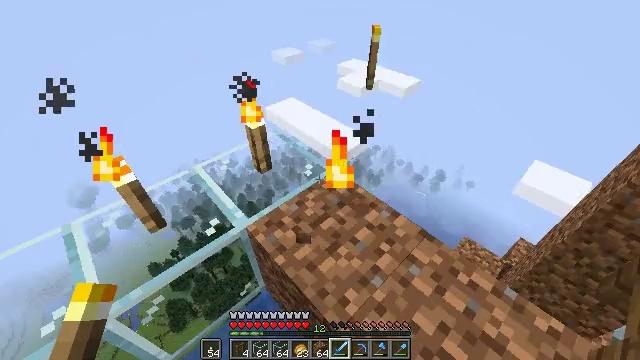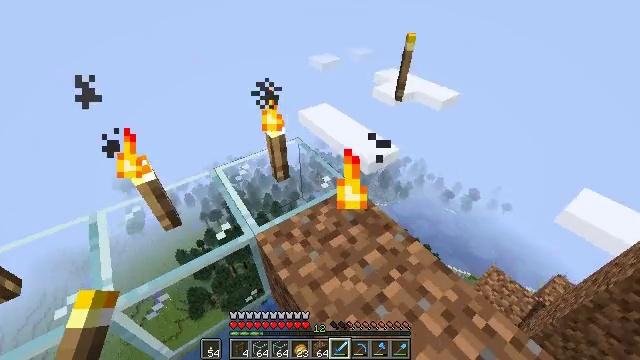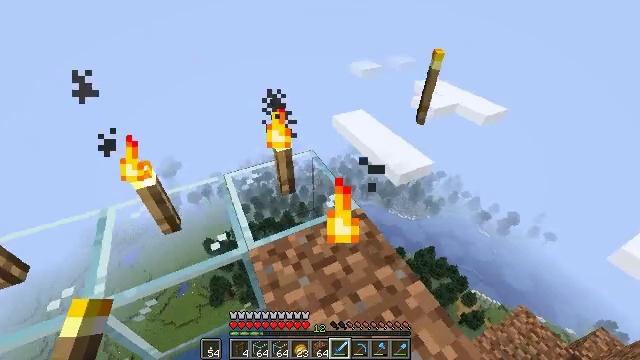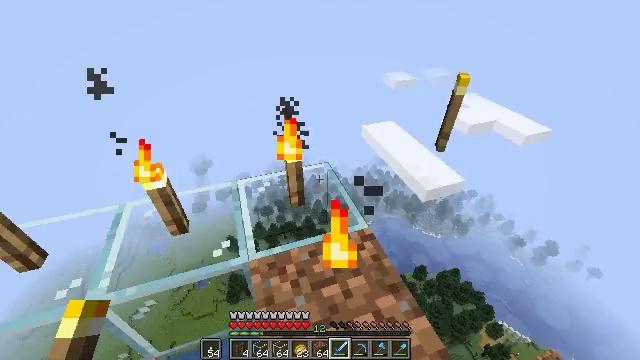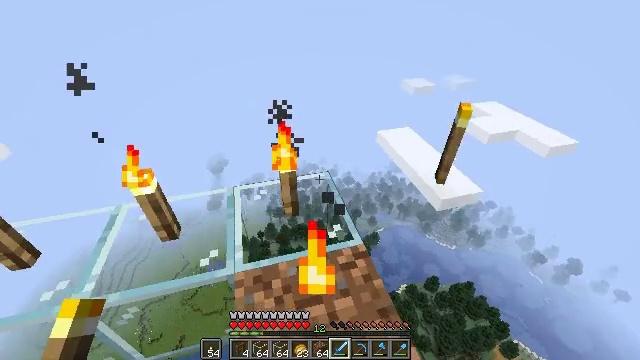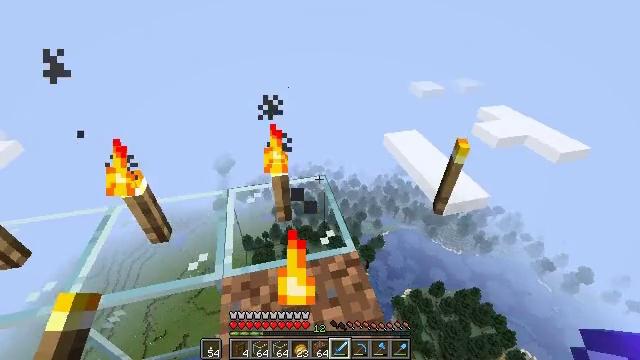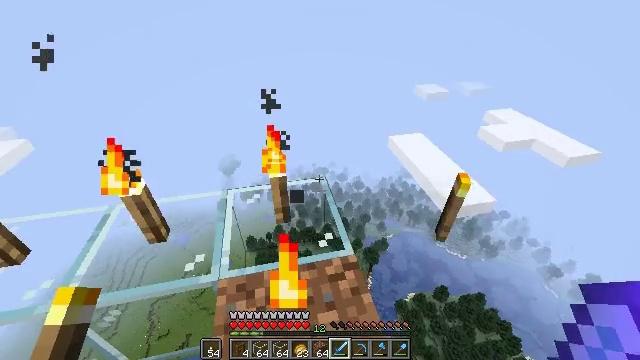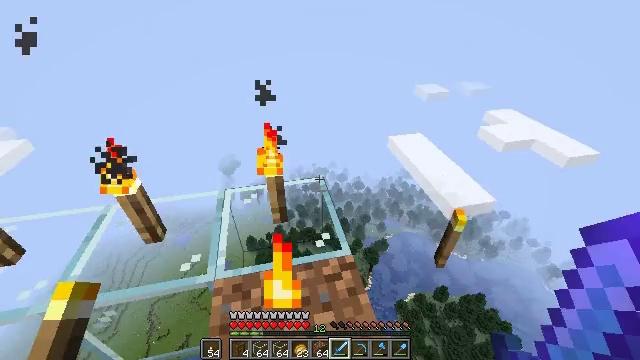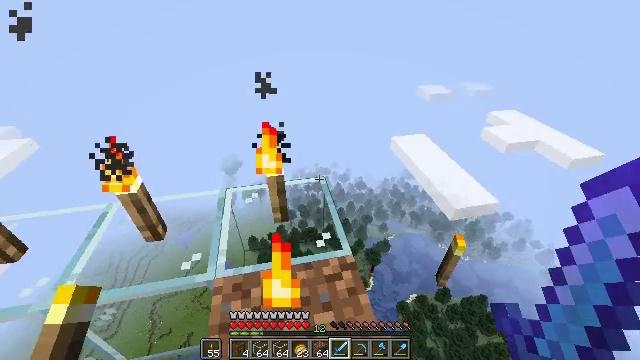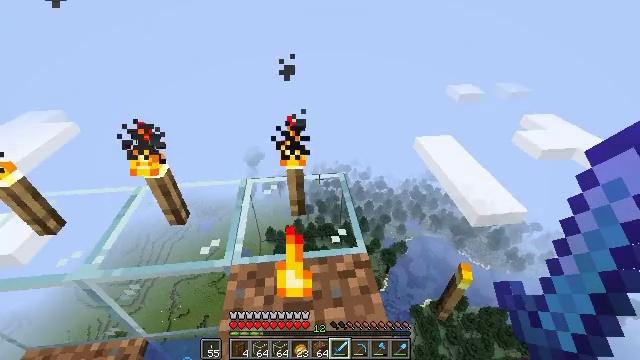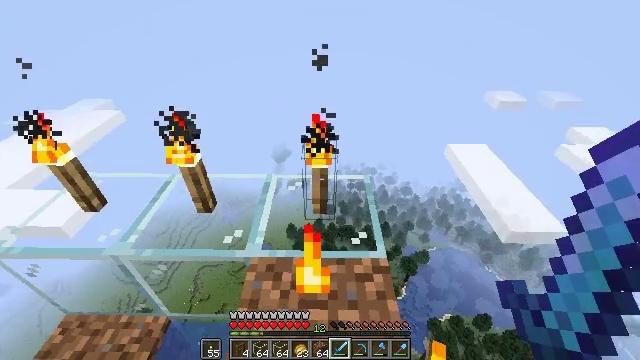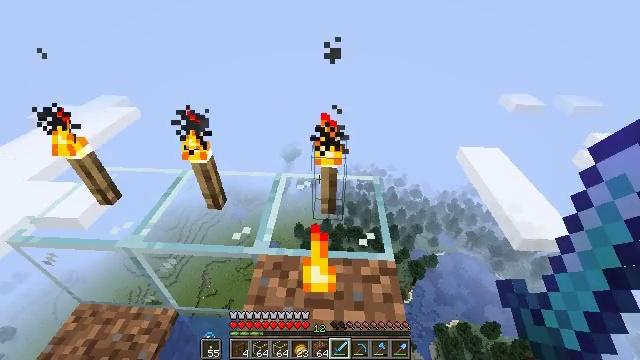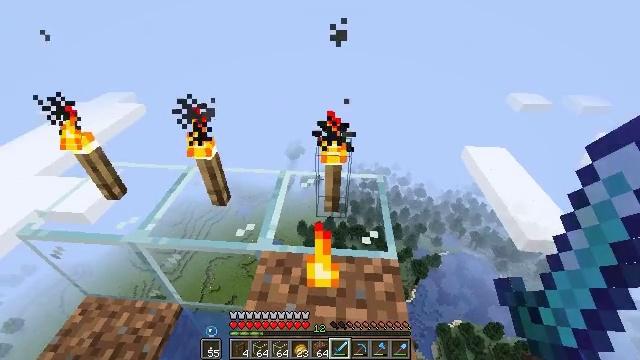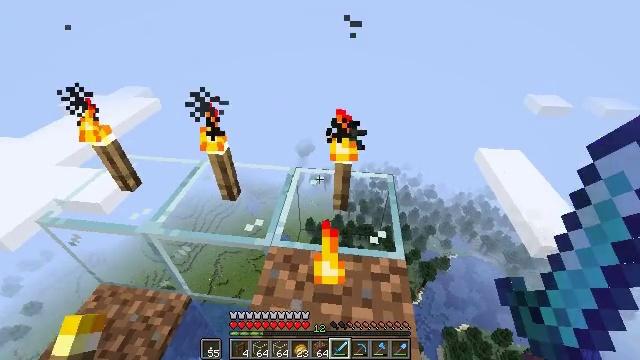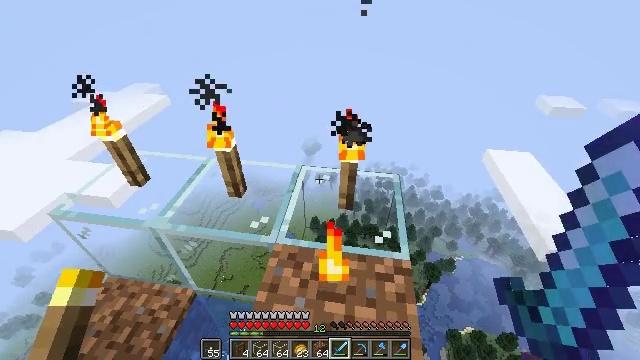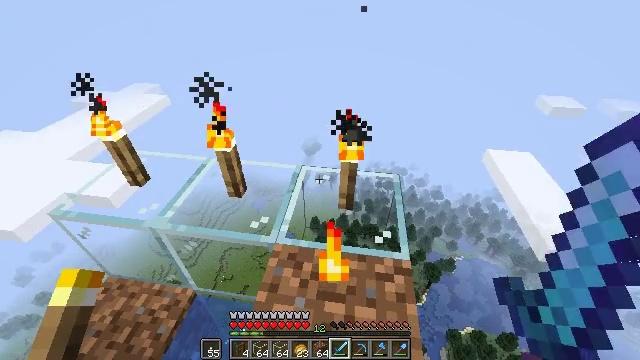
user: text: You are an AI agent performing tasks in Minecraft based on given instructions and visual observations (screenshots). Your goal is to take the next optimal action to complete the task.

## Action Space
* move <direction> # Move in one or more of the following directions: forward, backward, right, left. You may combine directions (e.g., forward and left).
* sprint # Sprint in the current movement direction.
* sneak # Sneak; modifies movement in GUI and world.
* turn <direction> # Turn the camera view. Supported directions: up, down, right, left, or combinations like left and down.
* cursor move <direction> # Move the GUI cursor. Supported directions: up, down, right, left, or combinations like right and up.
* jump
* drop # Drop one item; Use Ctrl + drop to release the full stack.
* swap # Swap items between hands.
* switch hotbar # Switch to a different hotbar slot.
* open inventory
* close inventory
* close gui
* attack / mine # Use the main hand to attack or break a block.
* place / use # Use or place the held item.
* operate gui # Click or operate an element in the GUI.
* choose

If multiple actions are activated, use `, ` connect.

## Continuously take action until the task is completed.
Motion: motion action
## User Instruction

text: Mine the torch on the wall.
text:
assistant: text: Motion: move forward and move right, turn left and up
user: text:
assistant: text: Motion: move forward and move right, turn left and up
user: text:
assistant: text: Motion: move forward and move right, turn left and up
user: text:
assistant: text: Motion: turn left
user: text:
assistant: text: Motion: turn left
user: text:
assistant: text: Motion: turn left
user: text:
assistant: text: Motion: no_op
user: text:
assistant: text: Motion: no_op
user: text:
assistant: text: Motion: turn left
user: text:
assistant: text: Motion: turn left
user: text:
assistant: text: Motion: turn left
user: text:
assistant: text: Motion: turn left
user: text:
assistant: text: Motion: turn left
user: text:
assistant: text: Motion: turn left
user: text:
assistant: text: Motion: attack / mine
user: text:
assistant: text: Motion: attack / mine
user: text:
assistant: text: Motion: attack / mine
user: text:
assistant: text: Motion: attack / mine
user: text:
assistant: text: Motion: no_op
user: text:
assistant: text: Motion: no_op
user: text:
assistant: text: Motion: no_op
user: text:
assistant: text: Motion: move forward, turn left
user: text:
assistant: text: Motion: move forward, turn left
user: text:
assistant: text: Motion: move forward, turn left
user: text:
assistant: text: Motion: turn left
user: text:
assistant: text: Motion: turn left
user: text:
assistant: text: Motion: no_op
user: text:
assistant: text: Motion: no_op
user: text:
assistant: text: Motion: no_op
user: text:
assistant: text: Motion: turn left